Question: I am writing a "till" app that has a load of buttons. Layout is fine so long as the button value doesn't wrap. If it is wrapped onto a new line, the margins between the buttons screw up.

(If there is only a single line of text, they butt up nicely.)
The buttons are generated by looping through a collection of custom "drink" objects:
'''
foreach (drink d in drinks)
{
buttons = buttons + "<input id='" + d.drinkID + "' class='drinkButton " + d.cssClass + "' type='button' value='" + d.name + "' />";
if ((d.drinkID == 13) || (d.drinkID == 41))
{
buttons = buttons + "<input id='0' class='drinkButton spacer' disabled='disabled' type='button' value='' />";
}
if (d.drinkID == 17)
{
buttons = buttons + "<input id='0' class='drinkButton spacer' disabled='disabled' type='button' value='' /><input id='0' class='drinkButton spacer' disabled='disabled' type='button' value='' />";
}
}
'''
And the css is as follows:
'''
input.drinkButton
{
width:94px;
height: 67px;
font-size:1em;
margin: 0px 6px 6px 0px;
font-weight:normal;
white-space: normal;
padding: 0px;
}
'''
How do I make them line up properly?
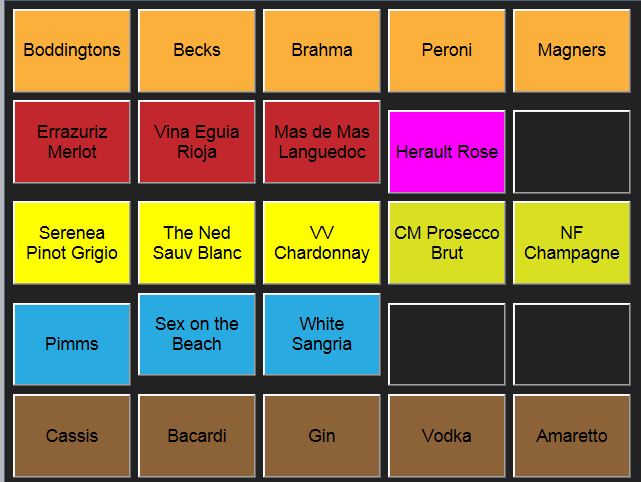
Answer: oh how i hate these little bugs/issues.
of the top of my head, is it a vertical-align issue?.
--EDIT--
yep, vertical-align... try top/bottom vertical-align and then see...
'''
input.drinkButton
{
width:94px;
height: 67px;
font-size:1em;
margin: 0px 6px 6px 0px;
font-weight:normal;
white-space: normal;
padding: 0px;
vertical-align:bottom;
}
'''